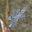
Label: 4